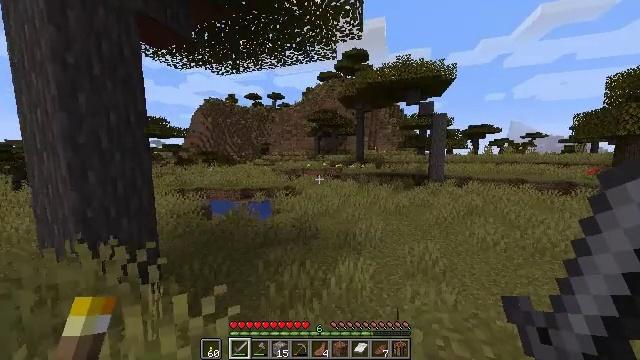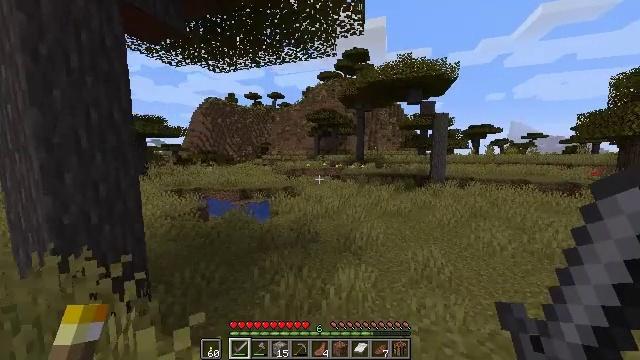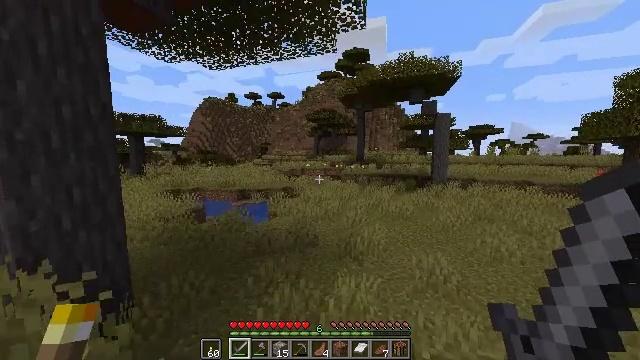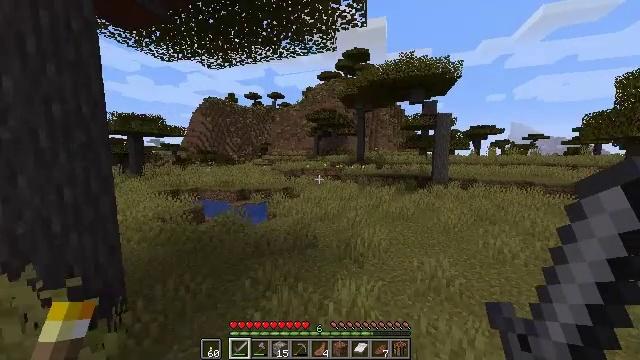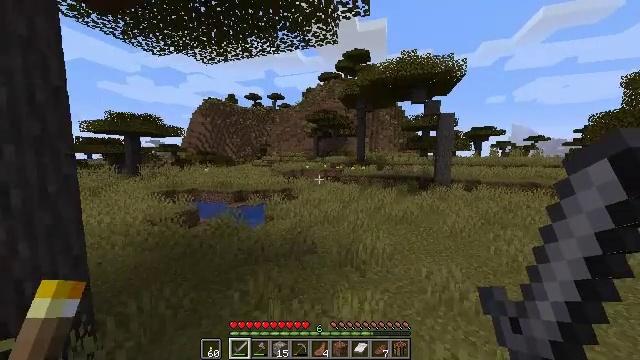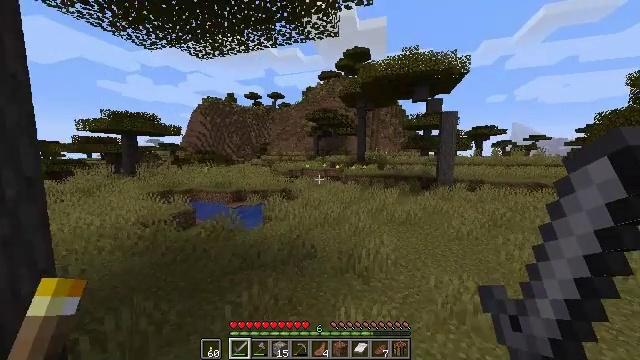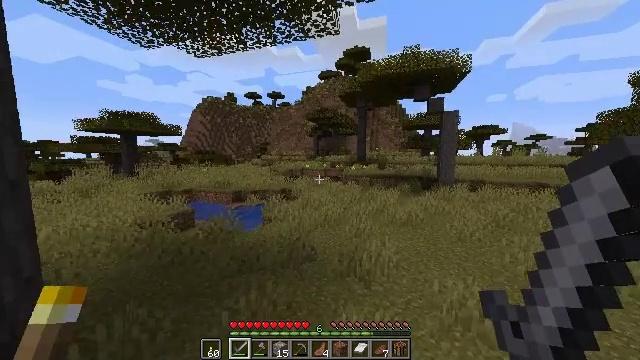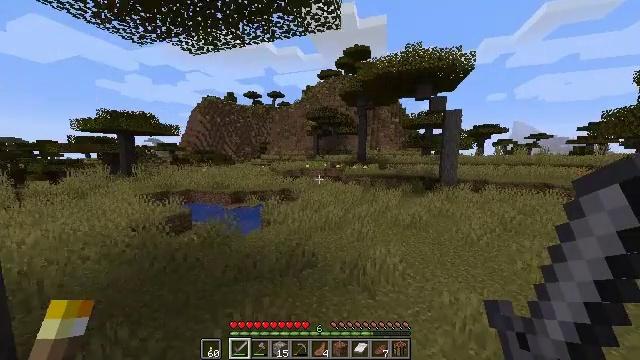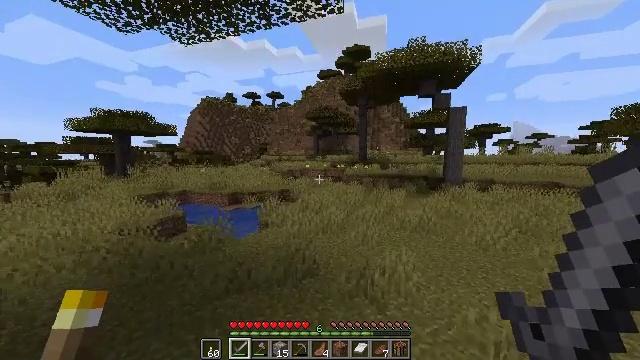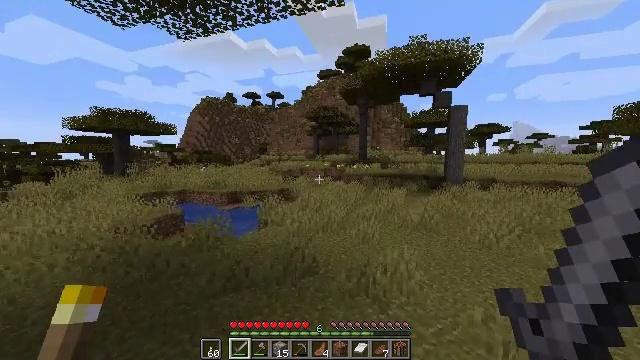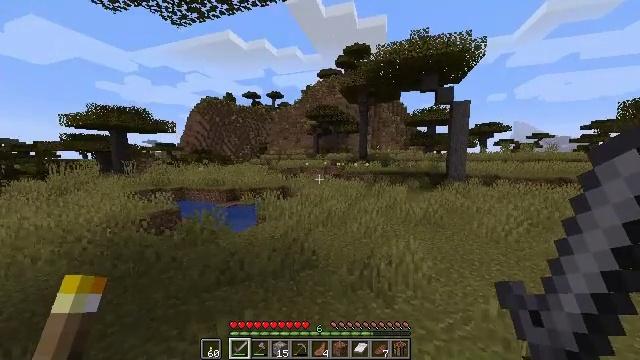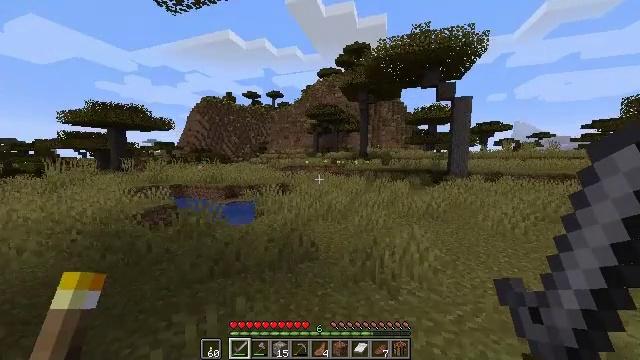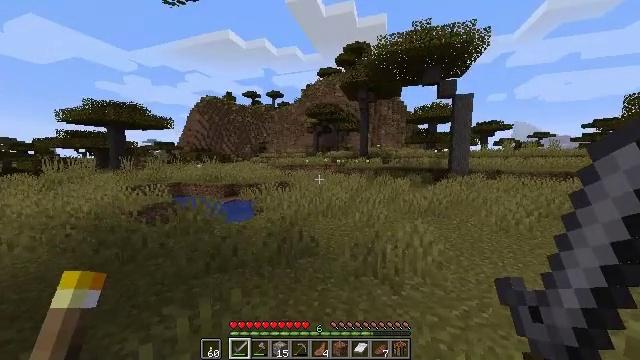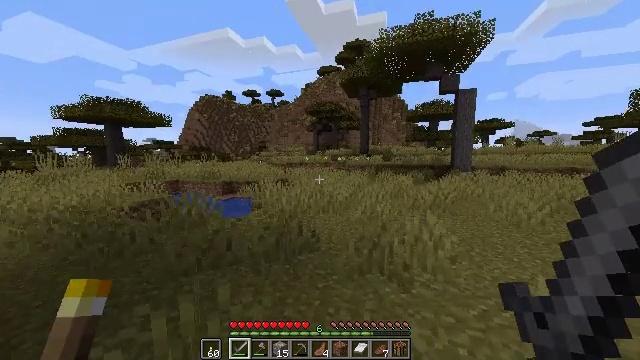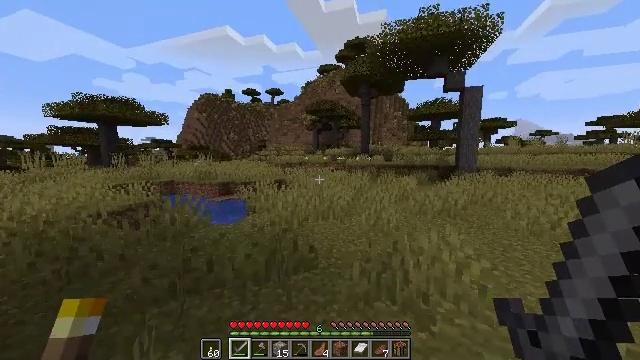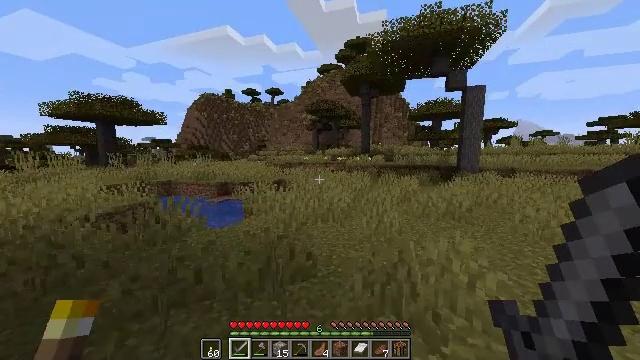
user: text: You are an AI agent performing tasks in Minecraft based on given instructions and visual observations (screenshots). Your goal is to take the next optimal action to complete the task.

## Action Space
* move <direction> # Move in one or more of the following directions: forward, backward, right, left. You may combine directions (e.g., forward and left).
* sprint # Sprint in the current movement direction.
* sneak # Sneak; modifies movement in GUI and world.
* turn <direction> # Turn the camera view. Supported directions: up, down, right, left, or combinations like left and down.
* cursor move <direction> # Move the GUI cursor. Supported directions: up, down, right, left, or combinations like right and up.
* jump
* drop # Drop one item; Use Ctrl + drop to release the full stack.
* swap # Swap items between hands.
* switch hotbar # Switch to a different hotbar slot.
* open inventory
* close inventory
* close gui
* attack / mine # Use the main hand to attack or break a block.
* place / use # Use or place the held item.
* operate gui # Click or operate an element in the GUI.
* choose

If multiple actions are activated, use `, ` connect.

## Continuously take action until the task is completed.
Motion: motion action
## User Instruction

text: Gather sand from the desert.
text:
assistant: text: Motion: move forward, sprint
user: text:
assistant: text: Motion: move forward, sprint
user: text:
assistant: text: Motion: move forward, sprint
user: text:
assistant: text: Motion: move forward, sprint
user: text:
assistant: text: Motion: move forward, sprint
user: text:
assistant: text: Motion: move forward, sprint
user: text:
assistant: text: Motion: move forward, sprint
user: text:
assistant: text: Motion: move forward, sprint
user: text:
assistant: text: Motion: move forward, sprint
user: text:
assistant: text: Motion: move forward, sprint
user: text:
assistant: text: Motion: move forward, sprint
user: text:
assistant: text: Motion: move forward, sprint
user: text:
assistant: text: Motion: move forward, sprint
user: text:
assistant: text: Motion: move forward, sprint
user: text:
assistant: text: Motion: move forward, sprint
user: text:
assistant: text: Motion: move forward, sprint
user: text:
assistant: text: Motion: move forward, sprint
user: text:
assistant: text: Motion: move forward, sprint
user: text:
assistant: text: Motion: move forward, sprint
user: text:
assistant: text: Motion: move forward, sprint
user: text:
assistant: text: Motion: move forward, sprint
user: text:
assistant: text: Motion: move forward, sprint
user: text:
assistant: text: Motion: move forward, sprint
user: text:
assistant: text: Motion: move forward, sprint
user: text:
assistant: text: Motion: move forward, sprint
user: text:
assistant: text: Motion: move forward, sprint
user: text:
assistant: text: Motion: move forward, sprint
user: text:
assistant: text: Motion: move forward, sprint
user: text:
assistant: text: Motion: move forward, sprint
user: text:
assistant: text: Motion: move forward, sprint